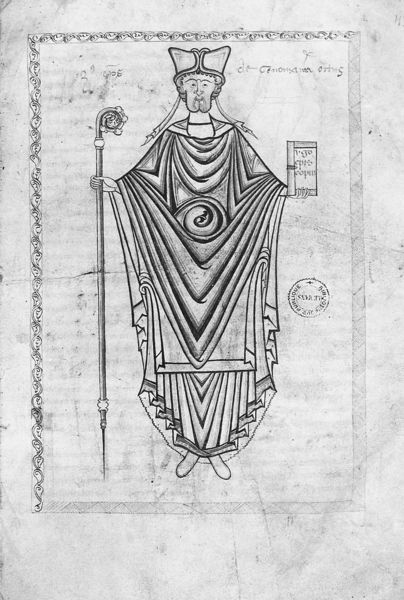
Titel: Actus Pontificium Cenomanis
Institution: Le Mans, Bibliothèque Municipale
Schlagwörter: mann, umhang, weiß, schwarz, zeichnung, malerei, ornament, bart, mütze, arme, bibel, falten, rahmen, stehen, tod, tot, gewand, stehend, deutschland, kopfbedeckung, füße, schrift, stab, grafik, vergilbt, friedrich, bischof, inschrift, dekor, faltenwurf, foto, buch, steht, seite, text, stempel, pergament, mittelalter, heiliger, mitra, tiara, hirtenstab, unfertig, symetrisch, bischofsstab, buchmalerei, evangeliar, psalter, bischoff, bischofmütze